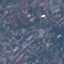
Land use / land cover class: Residential